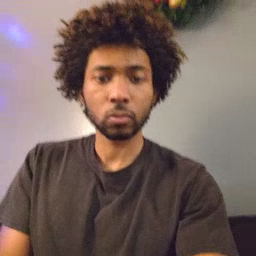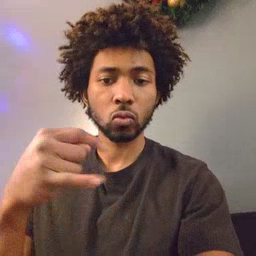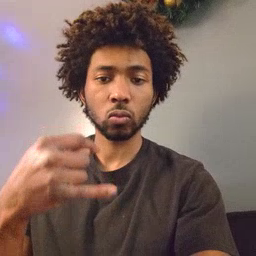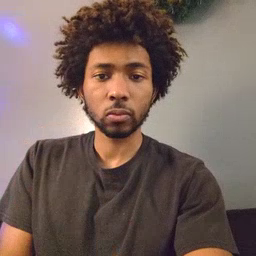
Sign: toy